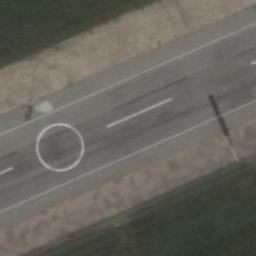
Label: runway